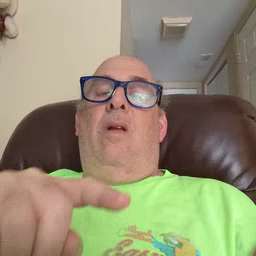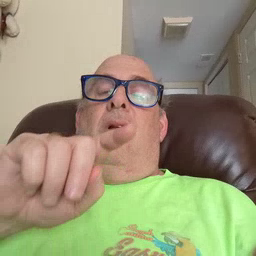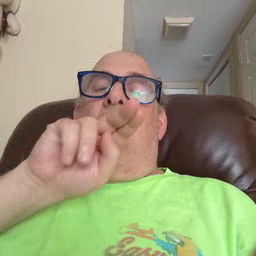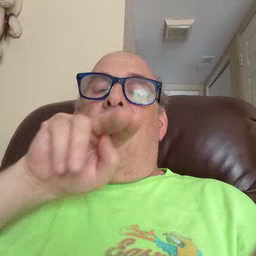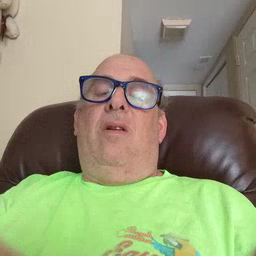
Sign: tongue